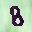
Label: 8